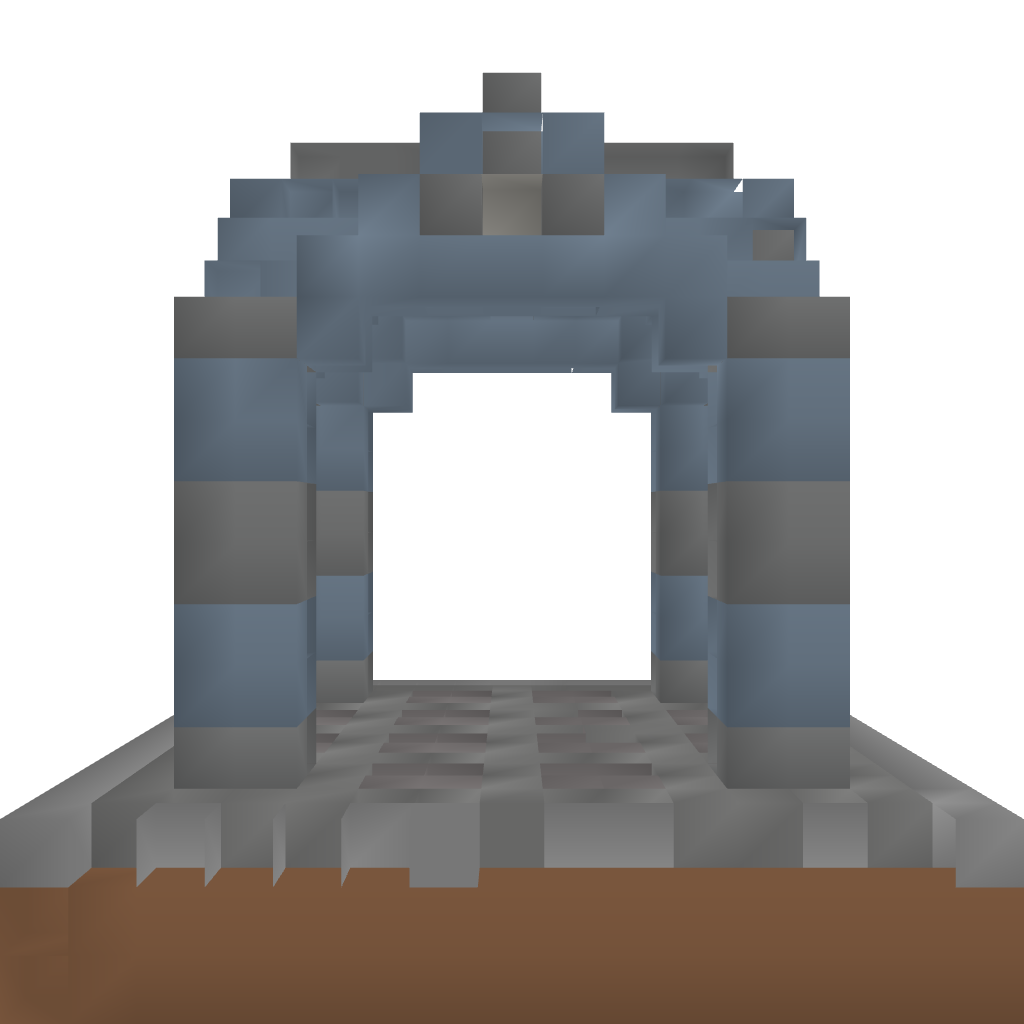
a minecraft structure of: Entrance Way